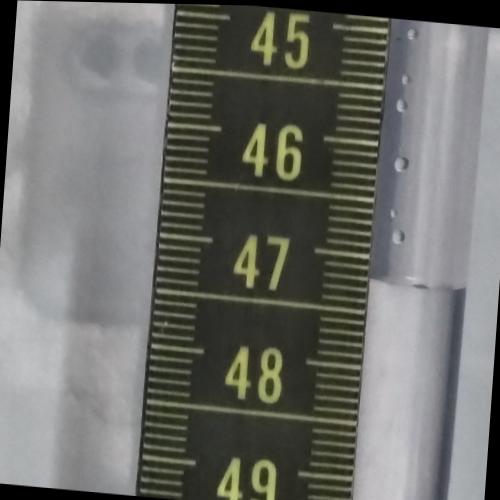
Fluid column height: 47.2 cm